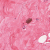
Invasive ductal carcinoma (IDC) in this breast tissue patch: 0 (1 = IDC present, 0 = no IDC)